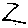
Label: zigzag